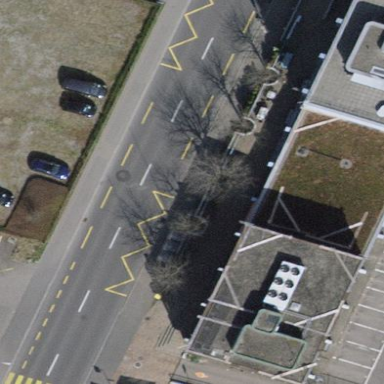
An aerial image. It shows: Building with flat roof.